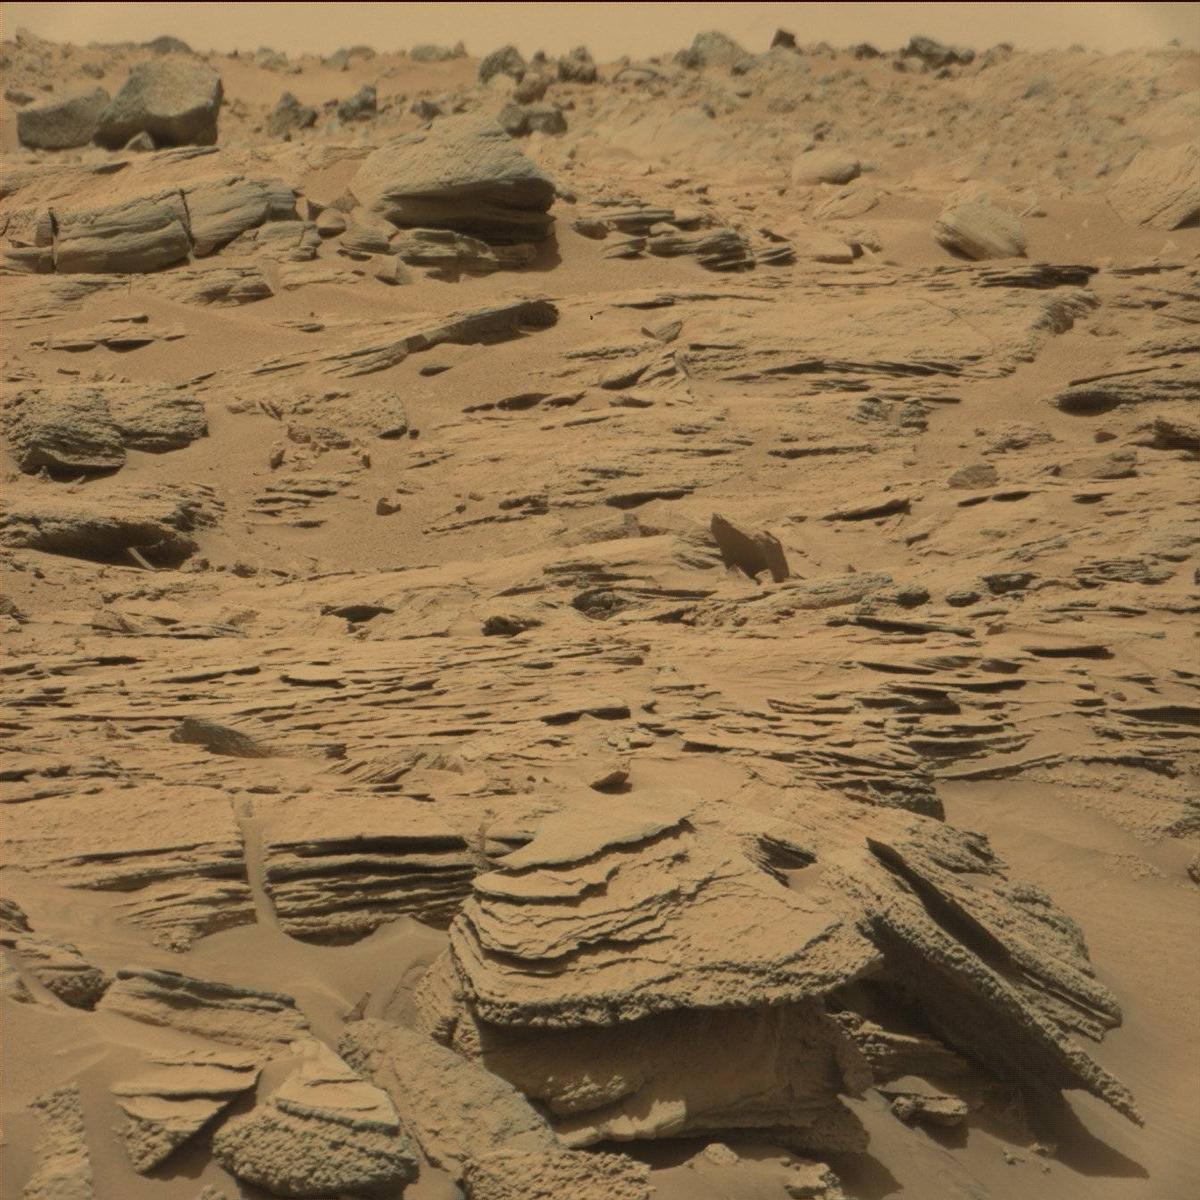
Terrain classes present: Bedrock, Ridge, Sand / Soil